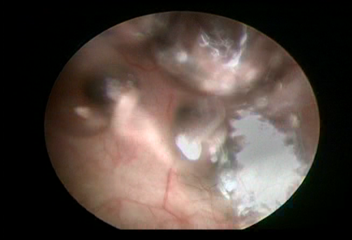
Modality: WLC
Class: Normal mucosa
Bladder cancer association: No